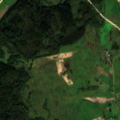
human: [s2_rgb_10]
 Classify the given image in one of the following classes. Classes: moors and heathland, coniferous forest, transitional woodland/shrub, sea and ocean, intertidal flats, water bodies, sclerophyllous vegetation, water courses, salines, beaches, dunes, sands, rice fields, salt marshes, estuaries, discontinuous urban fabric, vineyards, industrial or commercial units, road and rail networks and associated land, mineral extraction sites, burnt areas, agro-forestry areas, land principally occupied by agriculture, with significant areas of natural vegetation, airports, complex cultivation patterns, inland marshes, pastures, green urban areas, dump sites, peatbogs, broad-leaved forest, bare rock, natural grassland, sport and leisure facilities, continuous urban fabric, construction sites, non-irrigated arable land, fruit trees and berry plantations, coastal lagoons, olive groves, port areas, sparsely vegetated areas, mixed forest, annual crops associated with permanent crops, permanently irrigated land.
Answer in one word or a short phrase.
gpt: non-irrigated arable land, complex cultivation patterns, land principally occupied by agriculture, with significant areas of natural vegetation, mixed forest, transitional woodland/shrub